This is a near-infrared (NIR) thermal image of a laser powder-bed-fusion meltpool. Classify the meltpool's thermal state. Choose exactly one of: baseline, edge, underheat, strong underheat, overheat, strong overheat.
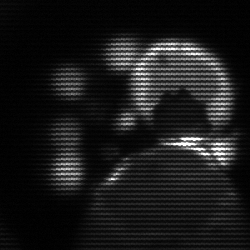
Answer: edge